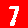
Digit: 7